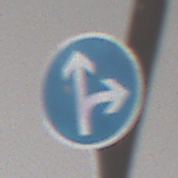
Verkehrszeichen: VorgeschriebeneFahrtrichtungGeradeausOderRechts
Umgebung: Roofed, Urban
Tageszeit: MorningAfternoon
Wetter: PartlyCloudy
Licht: Natural
Jahreszeit: NotSpecified
Kontrast: MediumContrast